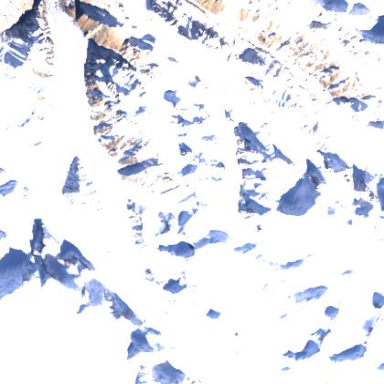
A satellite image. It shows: Majestic glacier in the distance.